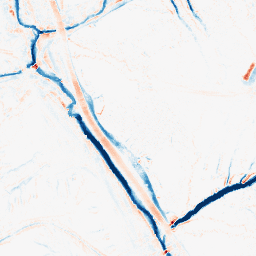
Category: morphological
Decomposition family: tophat_combined
Decomposition parameters: size: 5
Upsampling method: lanczos
Upsampling parameters: scale: 8
Upsampling scale: 8